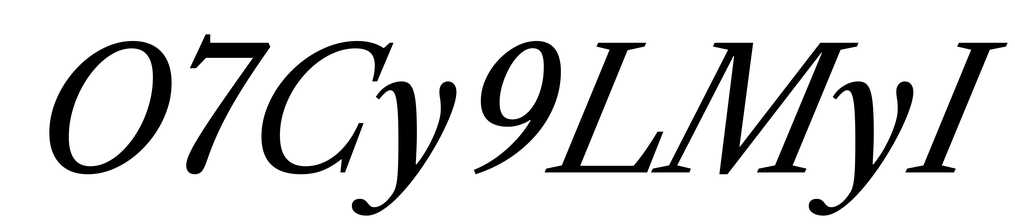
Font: LibreCaslonText-Italic_Italic